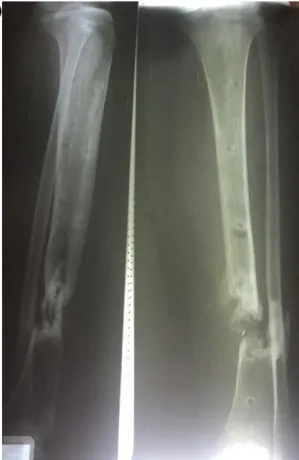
X-ray was taken in the first visit to our hospital with the cast removed (source: internal documentation).
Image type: radiology (x_ray)